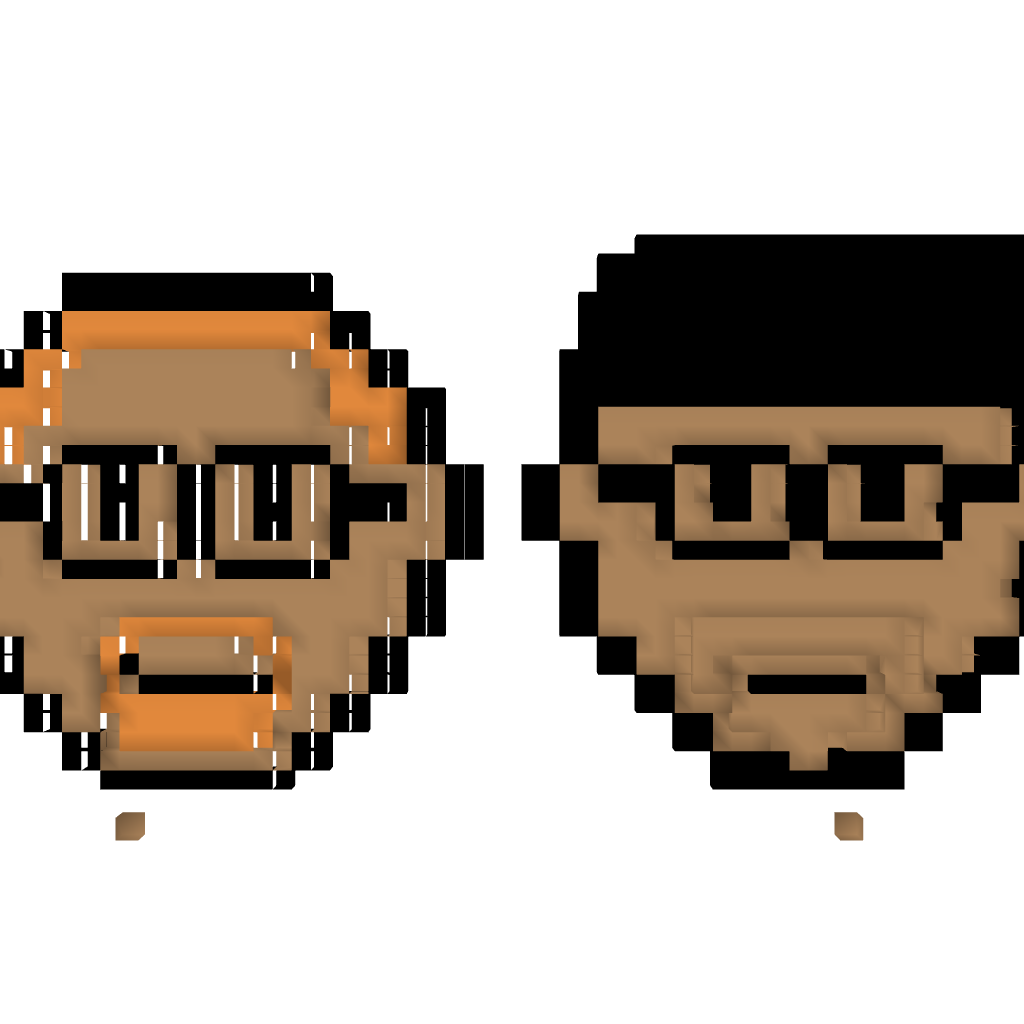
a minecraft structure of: Adam Savage and Jamie Hyneman good quality